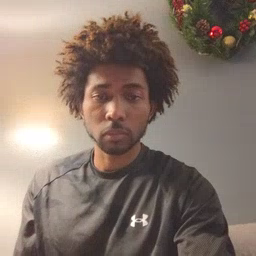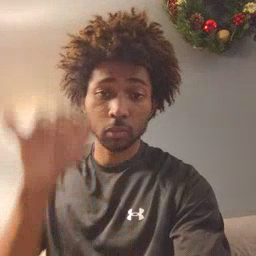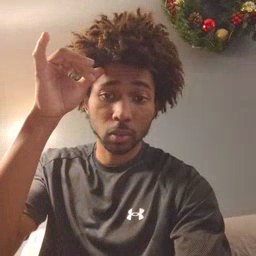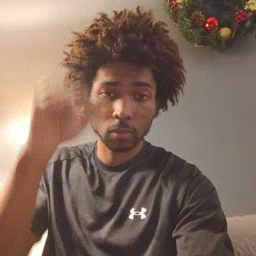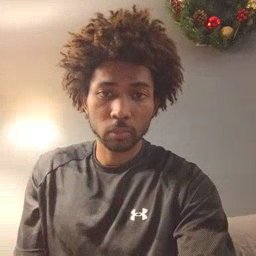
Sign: cow